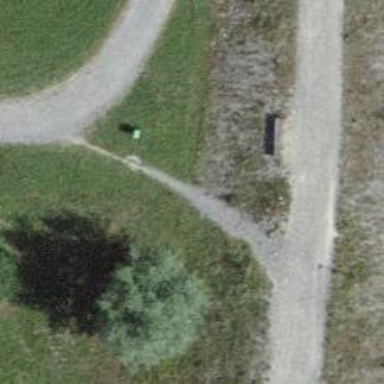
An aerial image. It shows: Path with fine gravel surface.